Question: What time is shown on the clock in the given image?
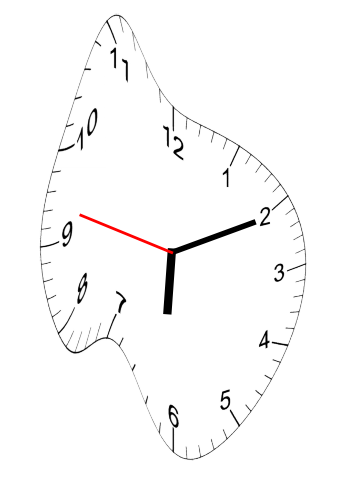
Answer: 06:10:47